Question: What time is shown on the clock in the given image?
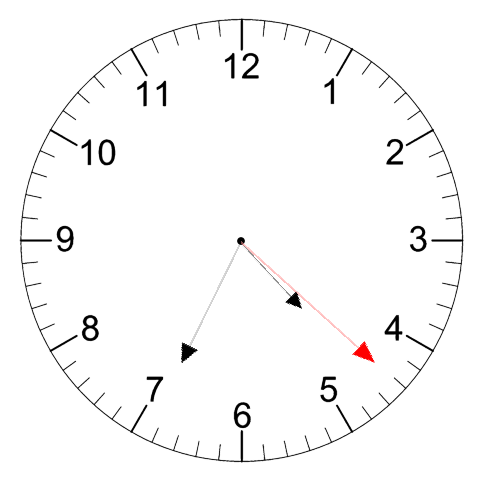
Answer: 04:34:22